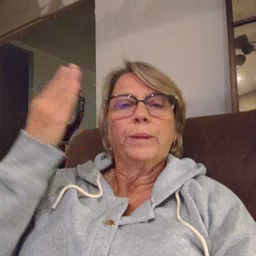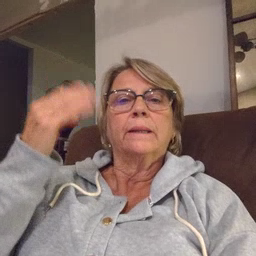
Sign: open